Question: Based on my understanding of the <URL>, I think there is significant overlap in the functionality that they both provide.
Similarities
- -
I am looking for some guidelines to understand when to use which feature.
Also even though the wire-tap router is documented it is not available in Mule studio Version 5.1.0 is it deprecated ?

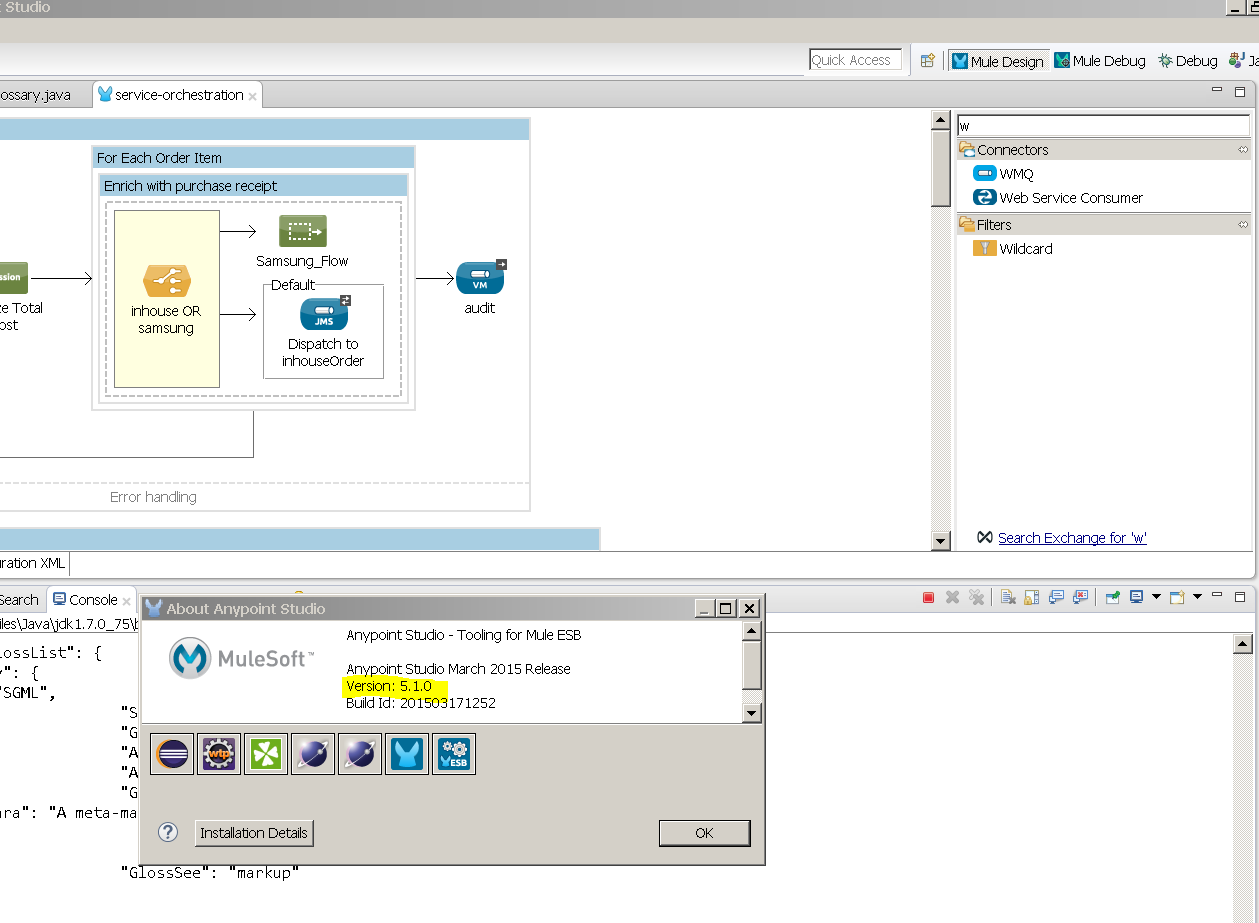
Answer: You should always use 'async', 'wire-tap' is legacy and inherited from older versions of mule. The implications are at the threading level, specially the difference is from which internal thread pool they take the thread from.
Please bear in mind that its use should be very simple, otherwise it may end up being a bottleneck in higher loads.